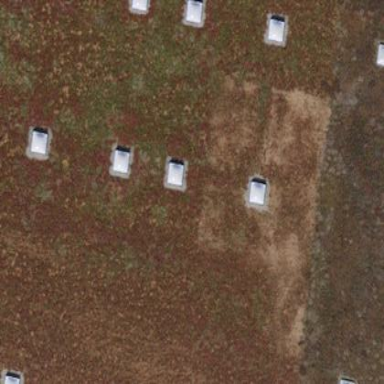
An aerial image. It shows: Solar power generator utilizing photovoltaic technology with solar photovoltaic panels.